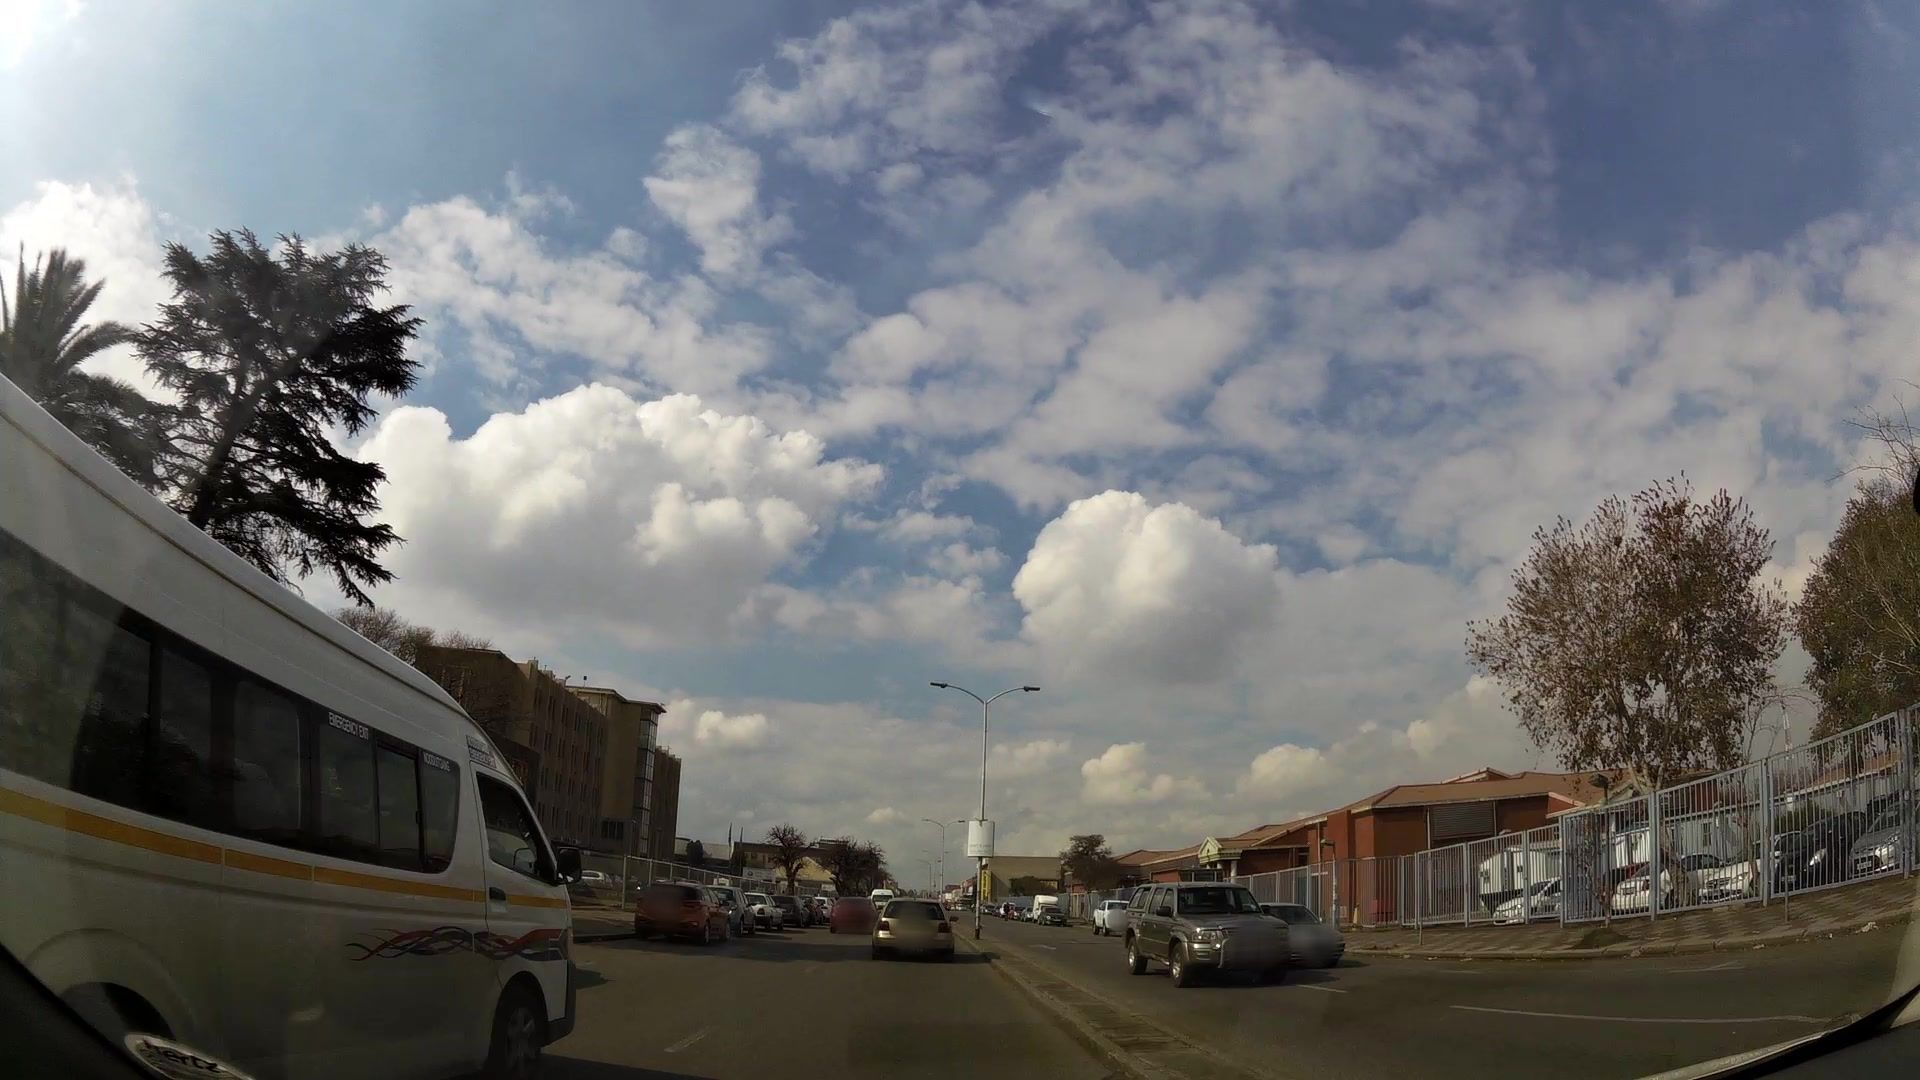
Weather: cloudy
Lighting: day
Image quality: good
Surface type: driving surface
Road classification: primary
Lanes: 2
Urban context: dense urban cluster
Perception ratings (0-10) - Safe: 5.55, Lively: 6.09, Beautiful: 8.82, Boring: 3.98, Depressing: 4.75, Wealthy: 1.93